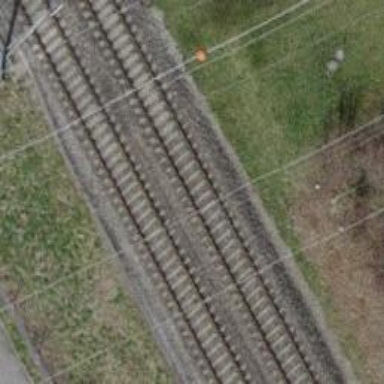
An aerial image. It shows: Railway bridge with electrified contact line. There is one track on the bridge.